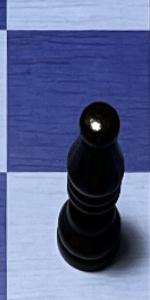
Label: Bishop_Black